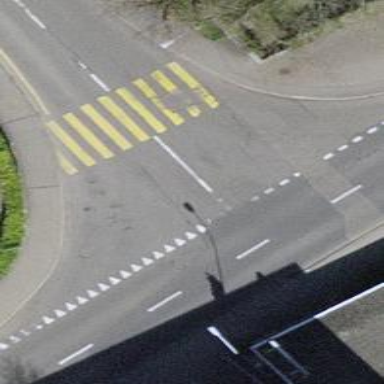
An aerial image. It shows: Road with "give way" sign.